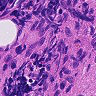
Metastatic tissue present: no